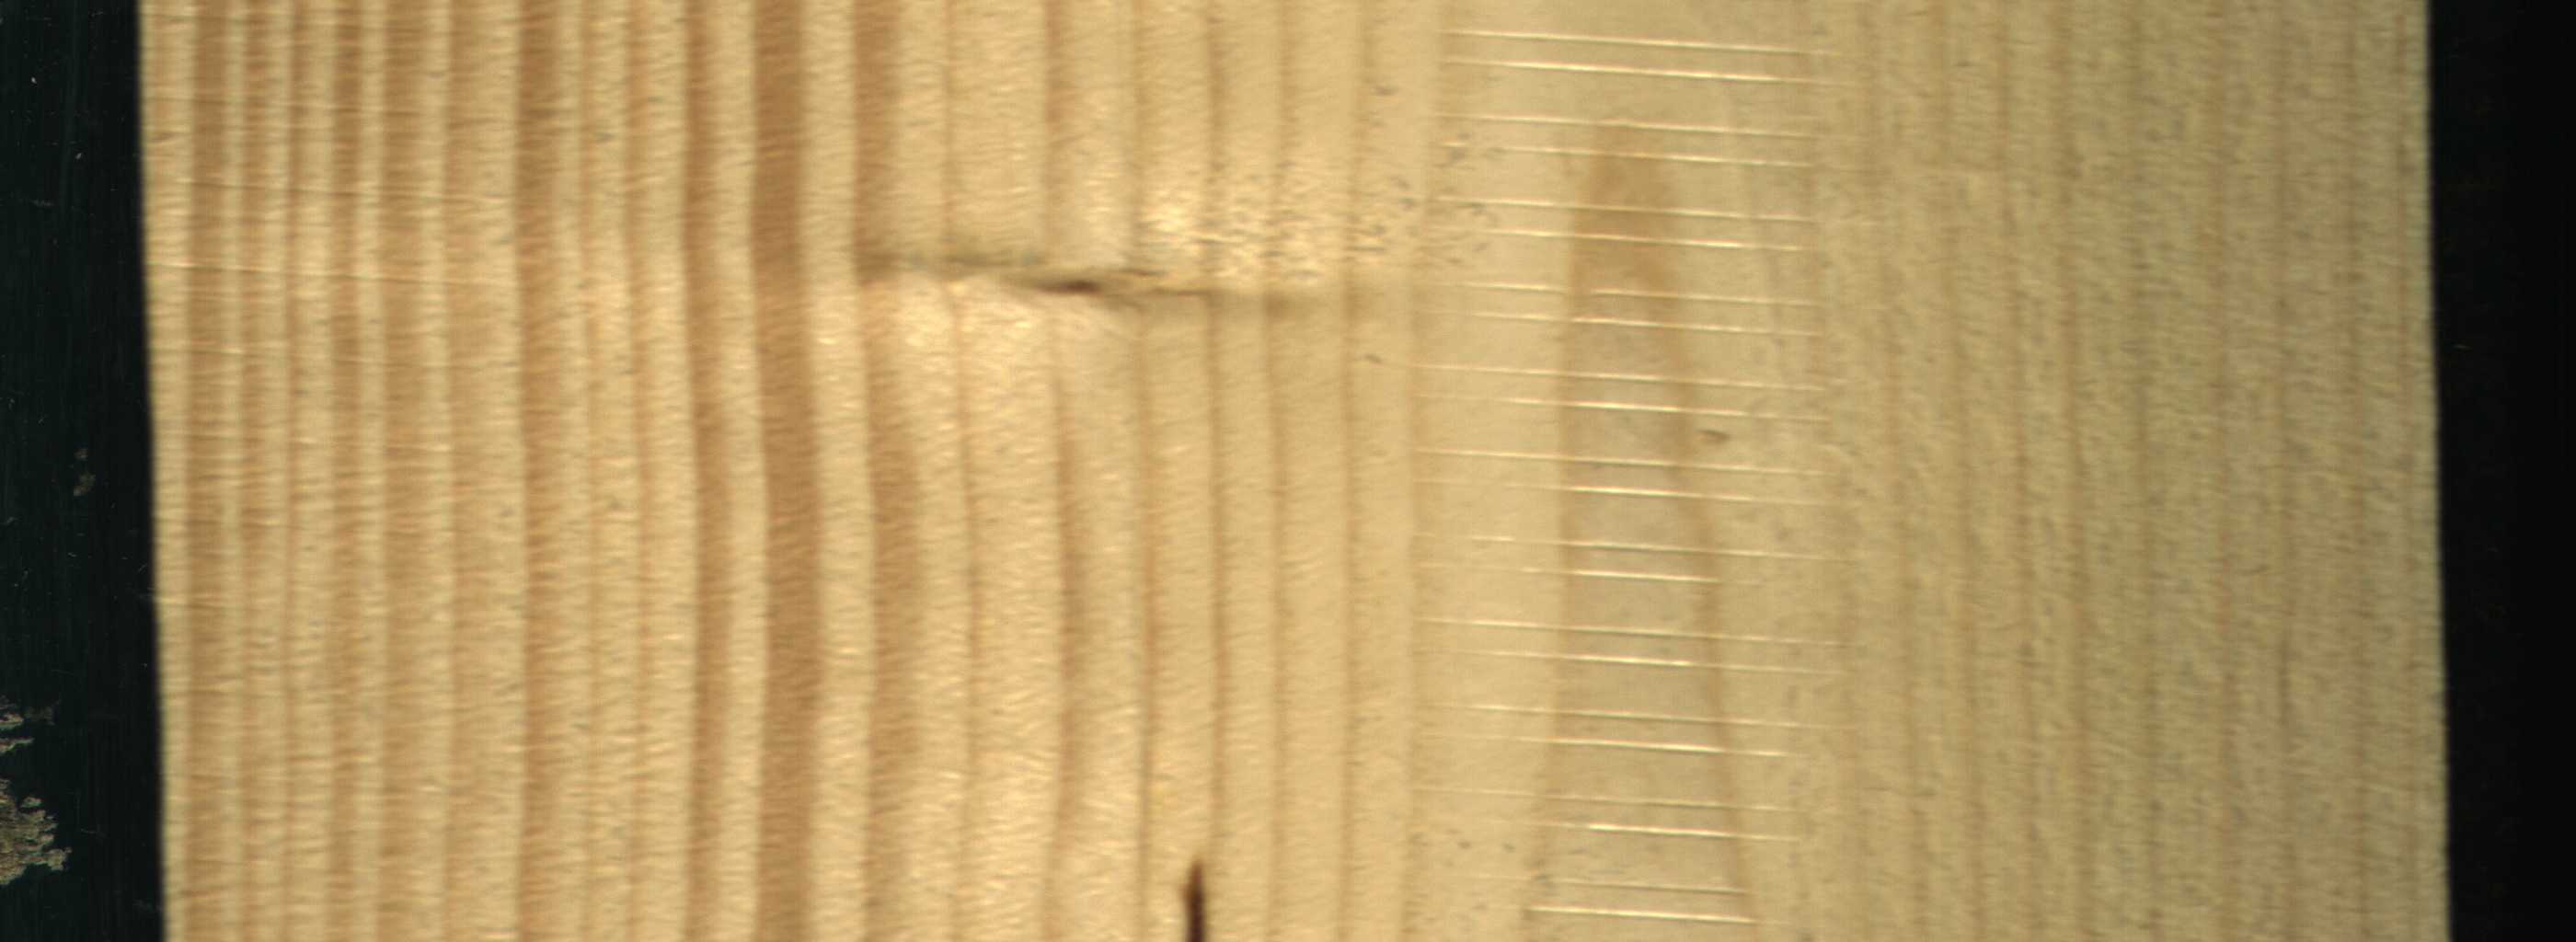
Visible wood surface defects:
resin
Live_Knot